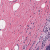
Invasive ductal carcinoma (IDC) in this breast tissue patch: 0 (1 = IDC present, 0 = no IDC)